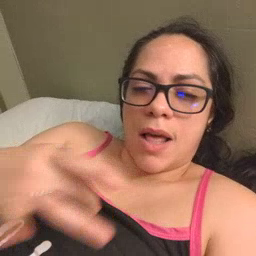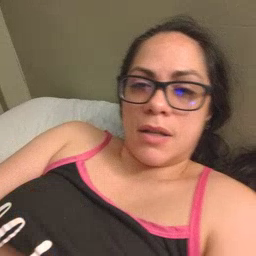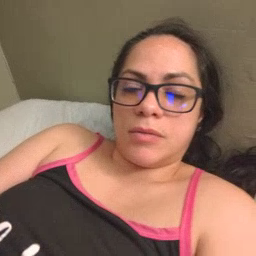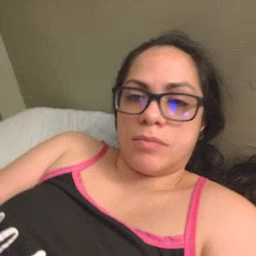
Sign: like